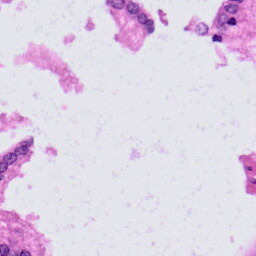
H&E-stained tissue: Prostate